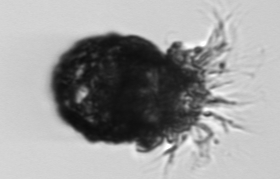
Label: Stenosemella_pacifica